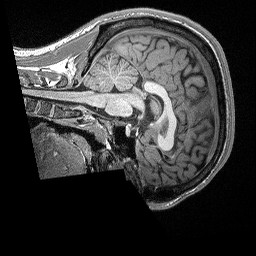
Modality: T1w
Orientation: sagittal
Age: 21
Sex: male
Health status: healthy
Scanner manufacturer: siemens
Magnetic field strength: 3 T
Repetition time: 2.3 s
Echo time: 0.00298 s